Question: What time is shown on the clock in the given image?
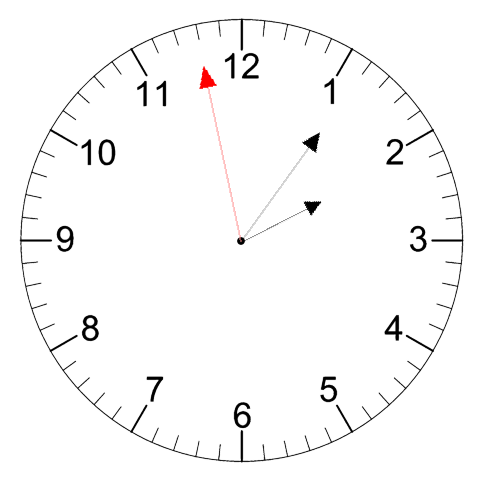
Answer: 02:05:58